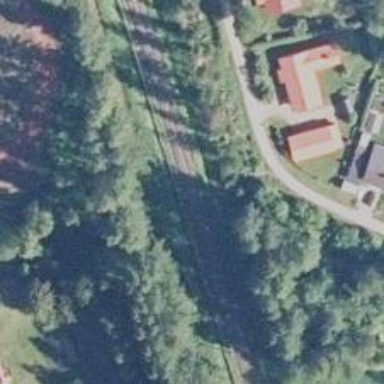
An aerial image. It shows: Railway track with continuous electrified contact lines.